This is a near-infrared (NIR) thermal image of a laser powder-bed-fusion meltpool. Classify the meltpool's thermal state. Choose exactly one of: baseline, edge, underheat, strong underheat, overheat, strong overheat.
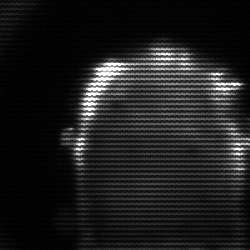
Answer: baseline